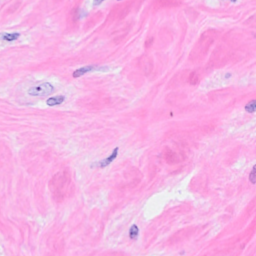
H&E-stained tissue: Breast